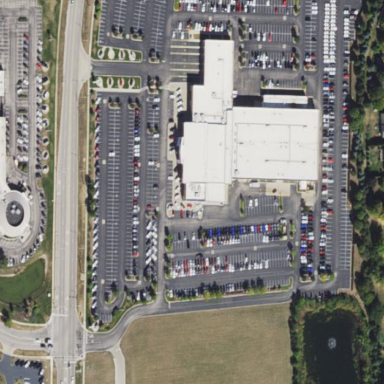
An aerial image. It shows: Commercial area.